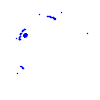
Particle: kaon